Question: :
Currently i have scraped all the data into one PostgreSQL 'Bigtable' table(there are about 1.2M rows). Now i need to split the design into separate tables which all have dependency on the Bigtable. Some of the tables might have subtables. The model looks pretty much like snowflake.
:
What would be best option to inserting data into tables? I thought to make the insertion with functions written in 'SQL' or PLgSQL. But the problem is still with auto-generated ID-s.
Also if you know what tools might make this problem solving easier then post!
// i have added example, this not the real case just for illustration
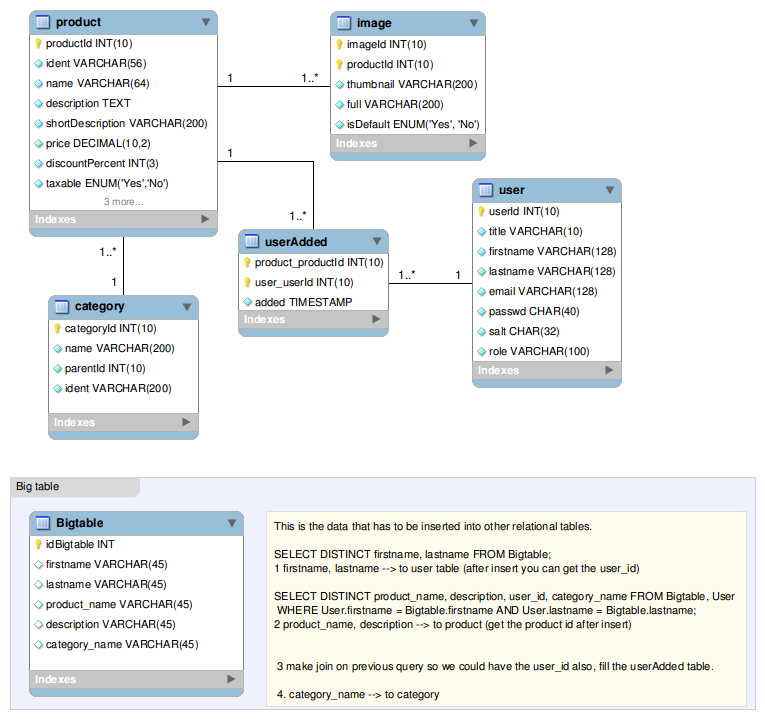
Answer: 1.2 M rows is not too much. The best tool is sql script executed from console "psql". If you have a some newer version of Pg, then you can use inline functions (DO statement) when it is necessary. But probably the most useful command is INSERT INTO SELECT statement.
'''
-- file conversion.sql
DROP TABLE IF EXISTS f1 CASCADE;
CREATE TABLE f1(a int, b int);
INSERT INTO f1
SELECT x1, y1
FROM data
WHERE x1 = 10;
...
-- end file
psql mydb -f conversion.sql
'''